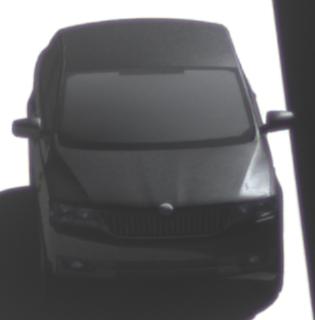
Make: Skoda
Model: Rapid
Detailed model: Rapid 1.2 Active Limousine
Model produced from: 2012/10
Model produced until: 2015/04
Doors: 5
Color: black
Road condition: dry road
Daytime: morning or afternoon
Contrast: high contrast